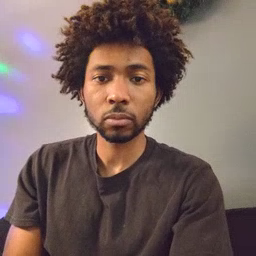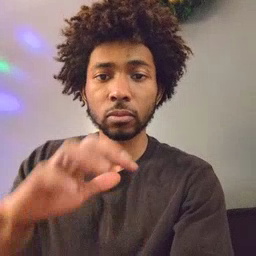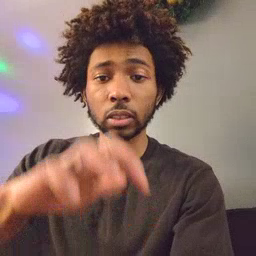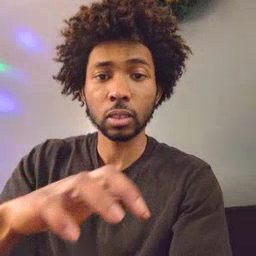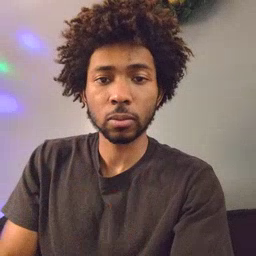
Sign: alligator